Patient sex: M
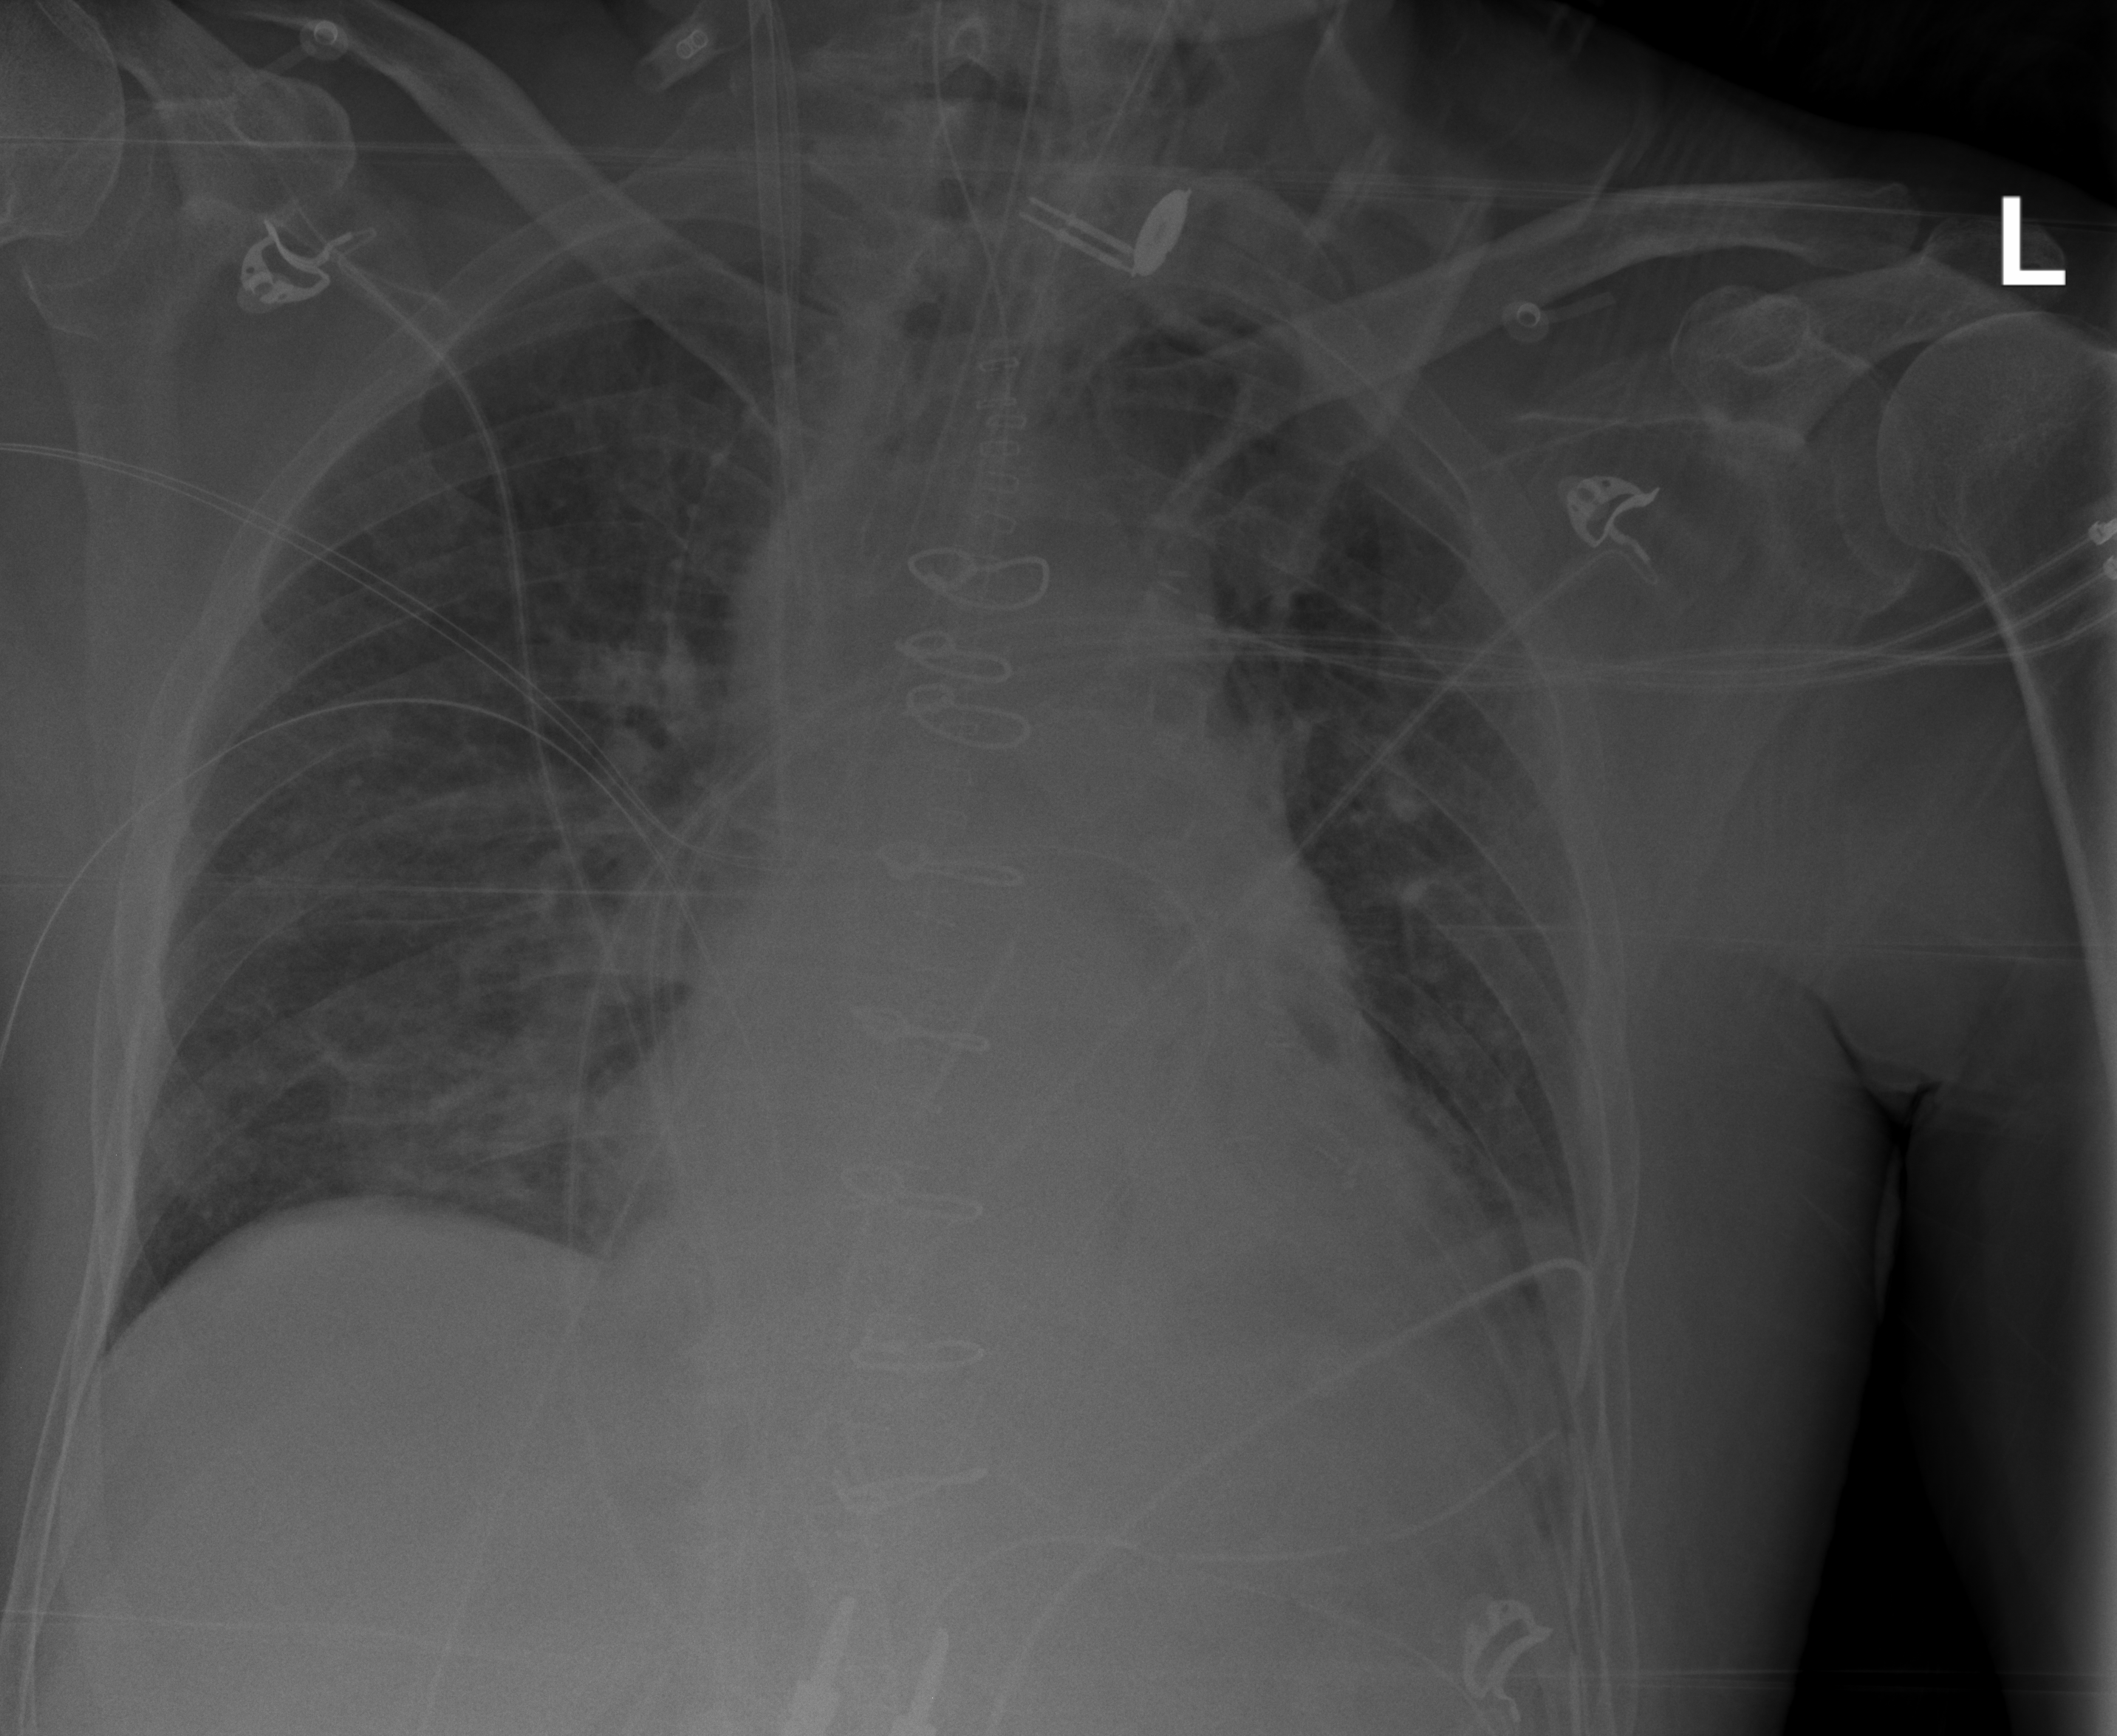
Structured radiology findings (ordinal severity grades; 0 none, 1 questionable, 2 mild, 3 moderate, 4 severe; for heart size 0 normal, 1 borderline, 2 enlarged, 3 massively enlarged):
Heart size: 2
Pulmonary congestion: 2
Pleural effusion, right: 0
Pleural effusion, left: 0
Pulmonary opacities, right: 2
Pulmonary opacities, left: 2
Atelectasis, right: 2
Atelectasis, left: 2